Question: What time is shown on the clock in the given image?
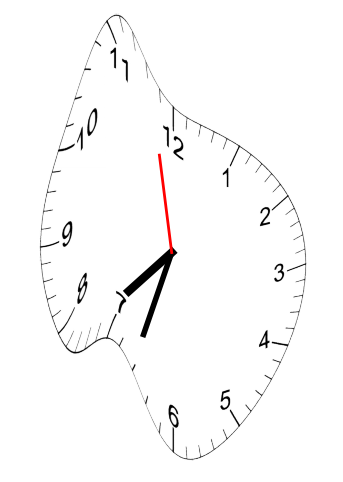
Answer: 07:32:58